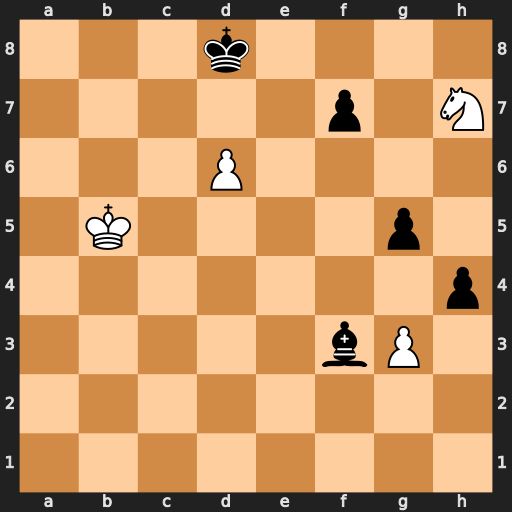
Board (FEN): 3k4/5p1N/3P4/1K4p1/7p/5bP1/8/8
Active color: w
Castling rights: -
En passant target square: -
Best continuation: Nxg5 Bg4 gxh4 Kd7 Kc5 f6 Ne4